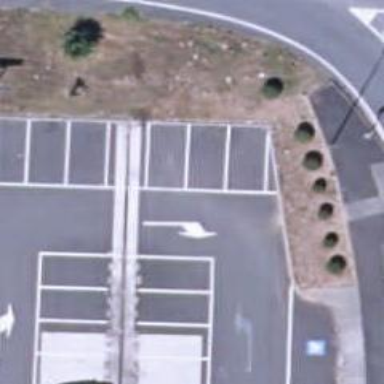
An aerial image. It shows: Asphalt parking aisle road.